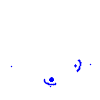
Particle: pion